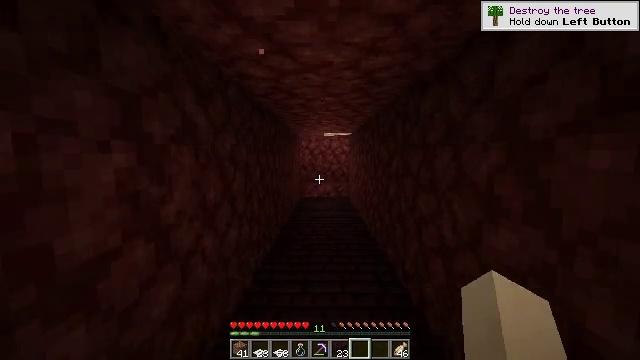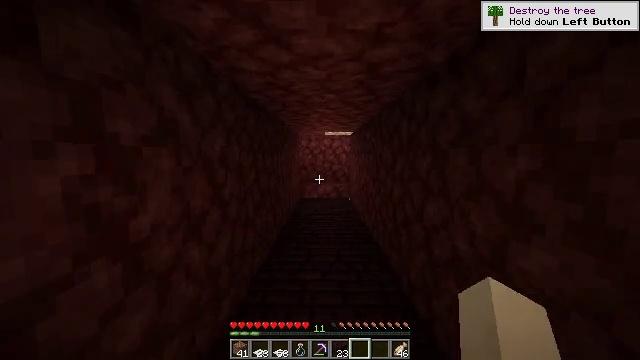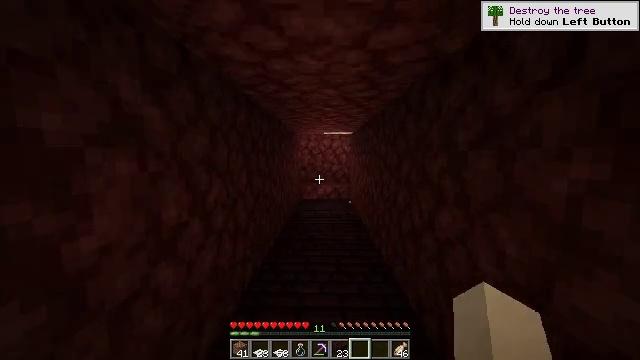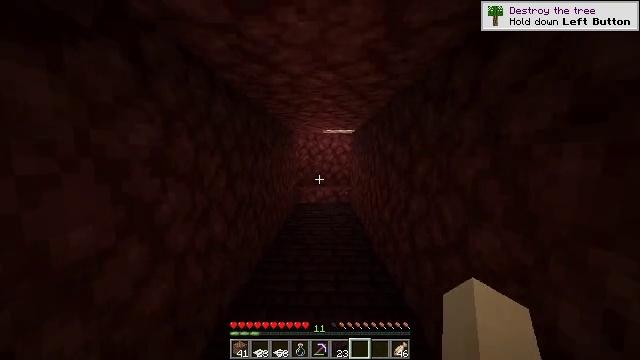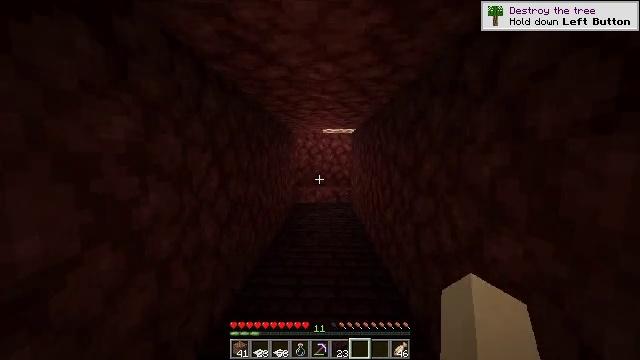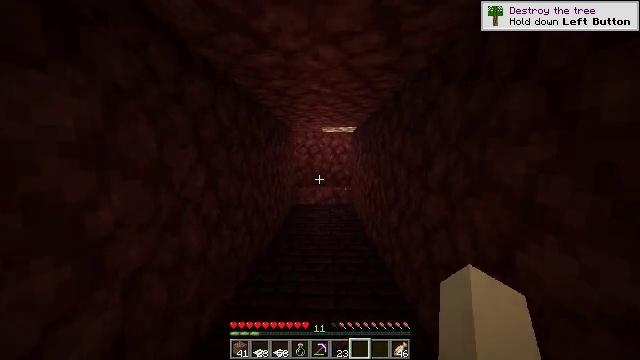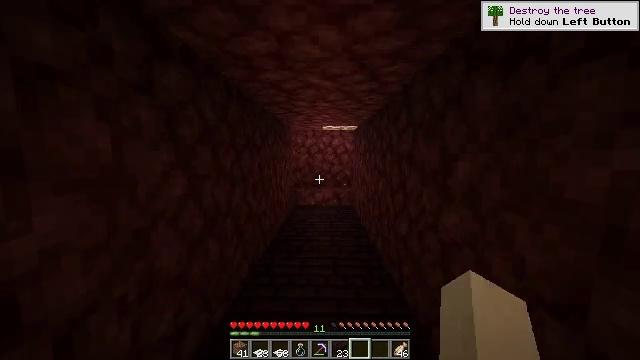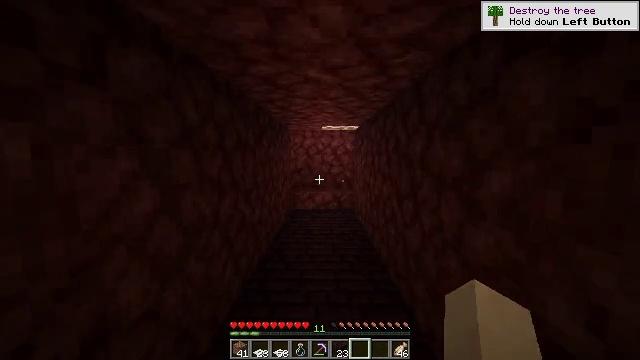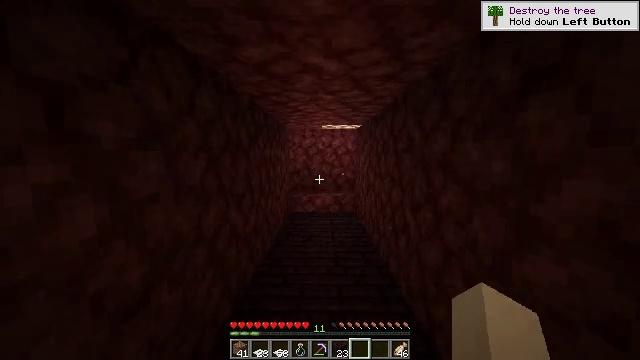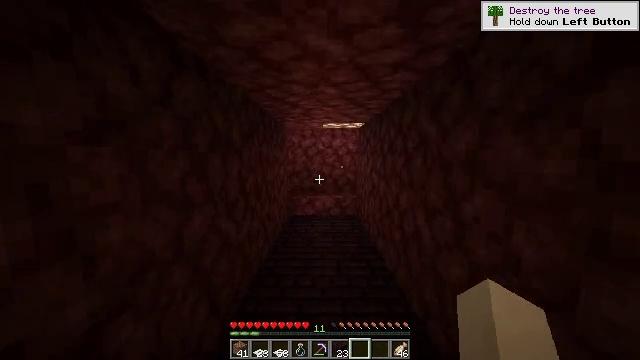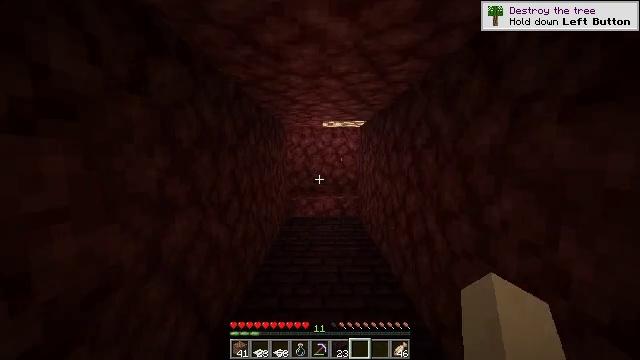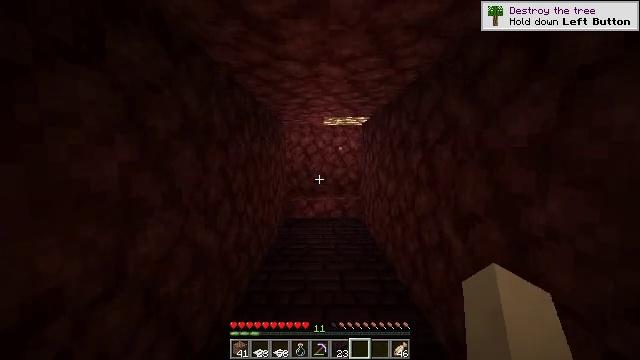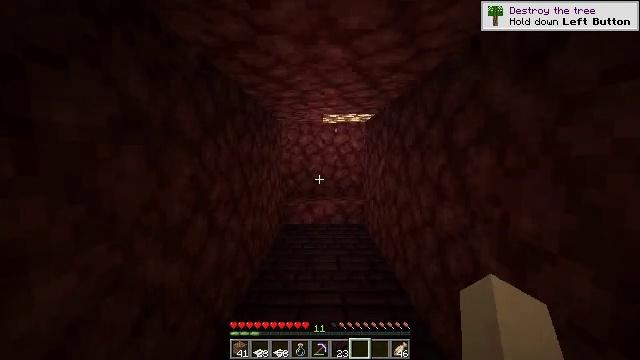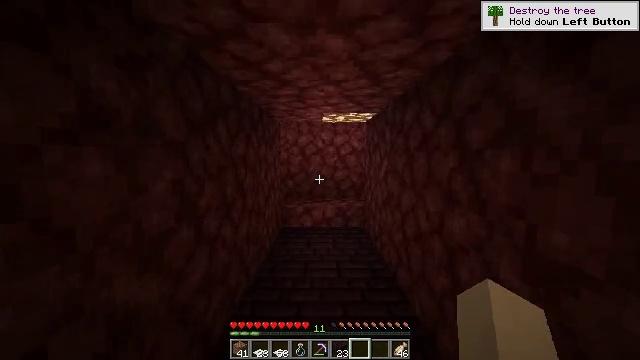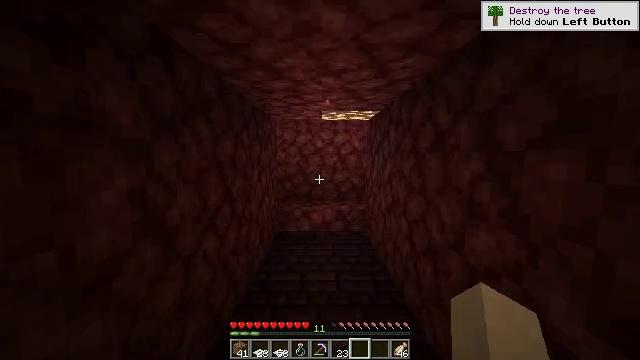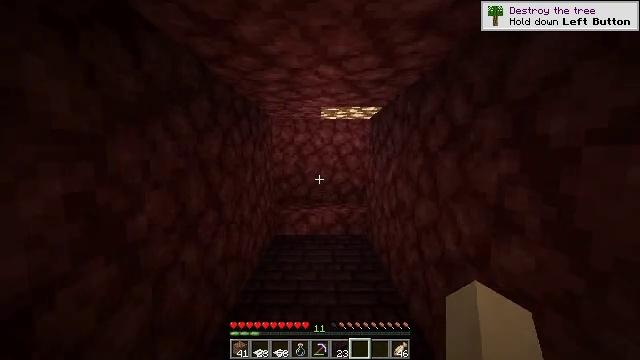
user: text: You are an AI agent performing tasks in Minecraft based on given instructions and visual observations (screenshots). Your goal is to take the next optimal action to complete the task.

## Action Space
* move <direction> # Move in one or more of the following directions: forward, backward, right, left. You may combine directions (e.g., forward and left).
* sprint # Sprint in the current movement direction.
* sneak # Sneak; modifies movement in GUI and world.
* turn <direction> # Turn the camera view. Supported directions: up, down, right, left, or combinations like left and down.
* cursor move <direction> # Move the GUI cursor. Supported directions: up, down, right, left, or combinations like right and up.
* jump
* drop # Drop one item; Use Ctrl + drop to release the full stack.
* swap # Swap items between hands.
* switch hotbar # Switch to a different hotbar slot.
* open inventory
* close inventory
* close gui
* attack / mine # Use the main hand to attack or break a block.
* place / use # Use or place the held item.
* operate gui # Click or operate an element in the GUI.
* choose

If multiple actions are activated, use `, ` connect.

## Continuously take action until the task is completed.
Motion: motion action
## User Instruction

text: Collect the shulker box to move it.
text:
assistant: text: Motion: move forward
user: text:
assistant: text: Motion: move forward
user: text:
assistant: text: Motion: move forward
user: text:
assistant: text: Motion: move forward
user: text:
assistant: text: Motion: move forward
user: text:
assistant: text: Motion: move forward
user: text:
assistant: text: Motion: move forward
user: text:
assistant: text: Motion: move forward
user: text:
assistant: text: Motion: move forward
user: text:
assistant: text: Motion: move forward
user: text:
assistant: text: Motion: move forward
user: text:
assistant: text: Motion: move forward
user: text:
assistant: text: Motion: move forward
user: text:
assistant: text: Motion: move forward
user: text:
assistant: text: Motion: move forward
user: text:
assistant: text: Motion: move forward
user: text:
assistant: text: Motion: move forward
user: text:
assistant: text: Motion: move forward
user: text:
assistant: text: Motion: move forward
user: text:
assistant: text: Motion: move forward
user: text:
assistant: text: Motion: move forward, turn right
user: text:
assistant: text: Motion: move forward, turn right
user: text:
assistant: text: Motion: move forward and move left, turn right and down
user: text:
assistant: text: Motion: move forward and move left, turn right and down
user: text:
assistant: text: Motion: move forward and move left, turn right and down
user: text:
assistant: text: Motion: move forward and move left, turn right
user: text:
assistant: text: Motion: move forward and move left, turn right
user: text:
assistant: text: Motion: move forward and move left, turn right
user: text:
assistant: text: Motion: move forward and move left, turn right
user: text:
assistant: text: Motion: move forward and move left, turn right